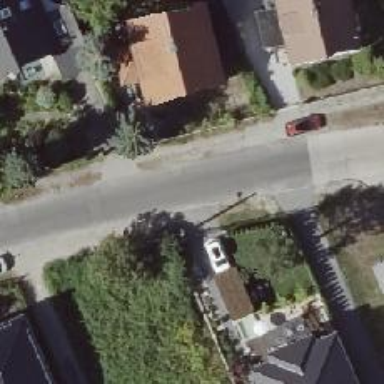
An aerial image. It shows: Residential road with asphalt surface. Sidewalk is present on the left side.